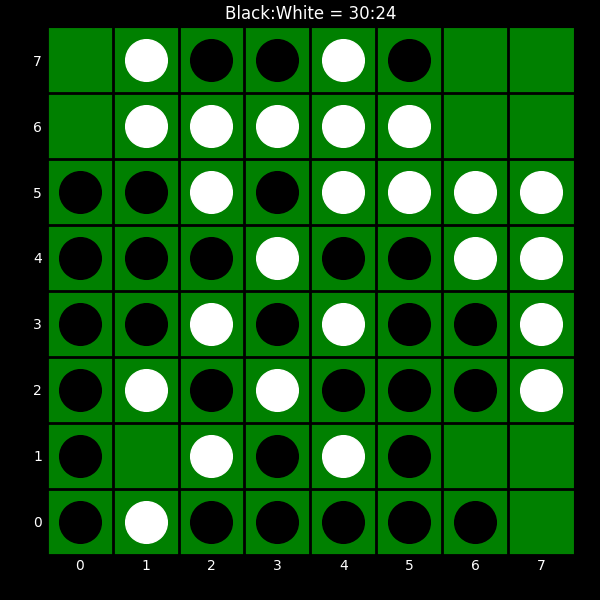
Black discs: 30
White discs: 24